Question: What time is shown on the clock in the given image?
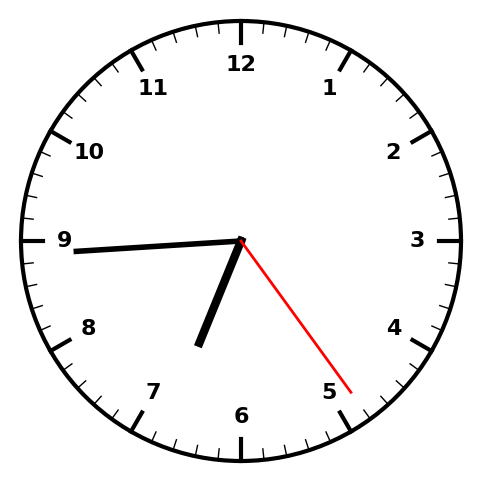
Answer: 06:44:24